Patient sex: M
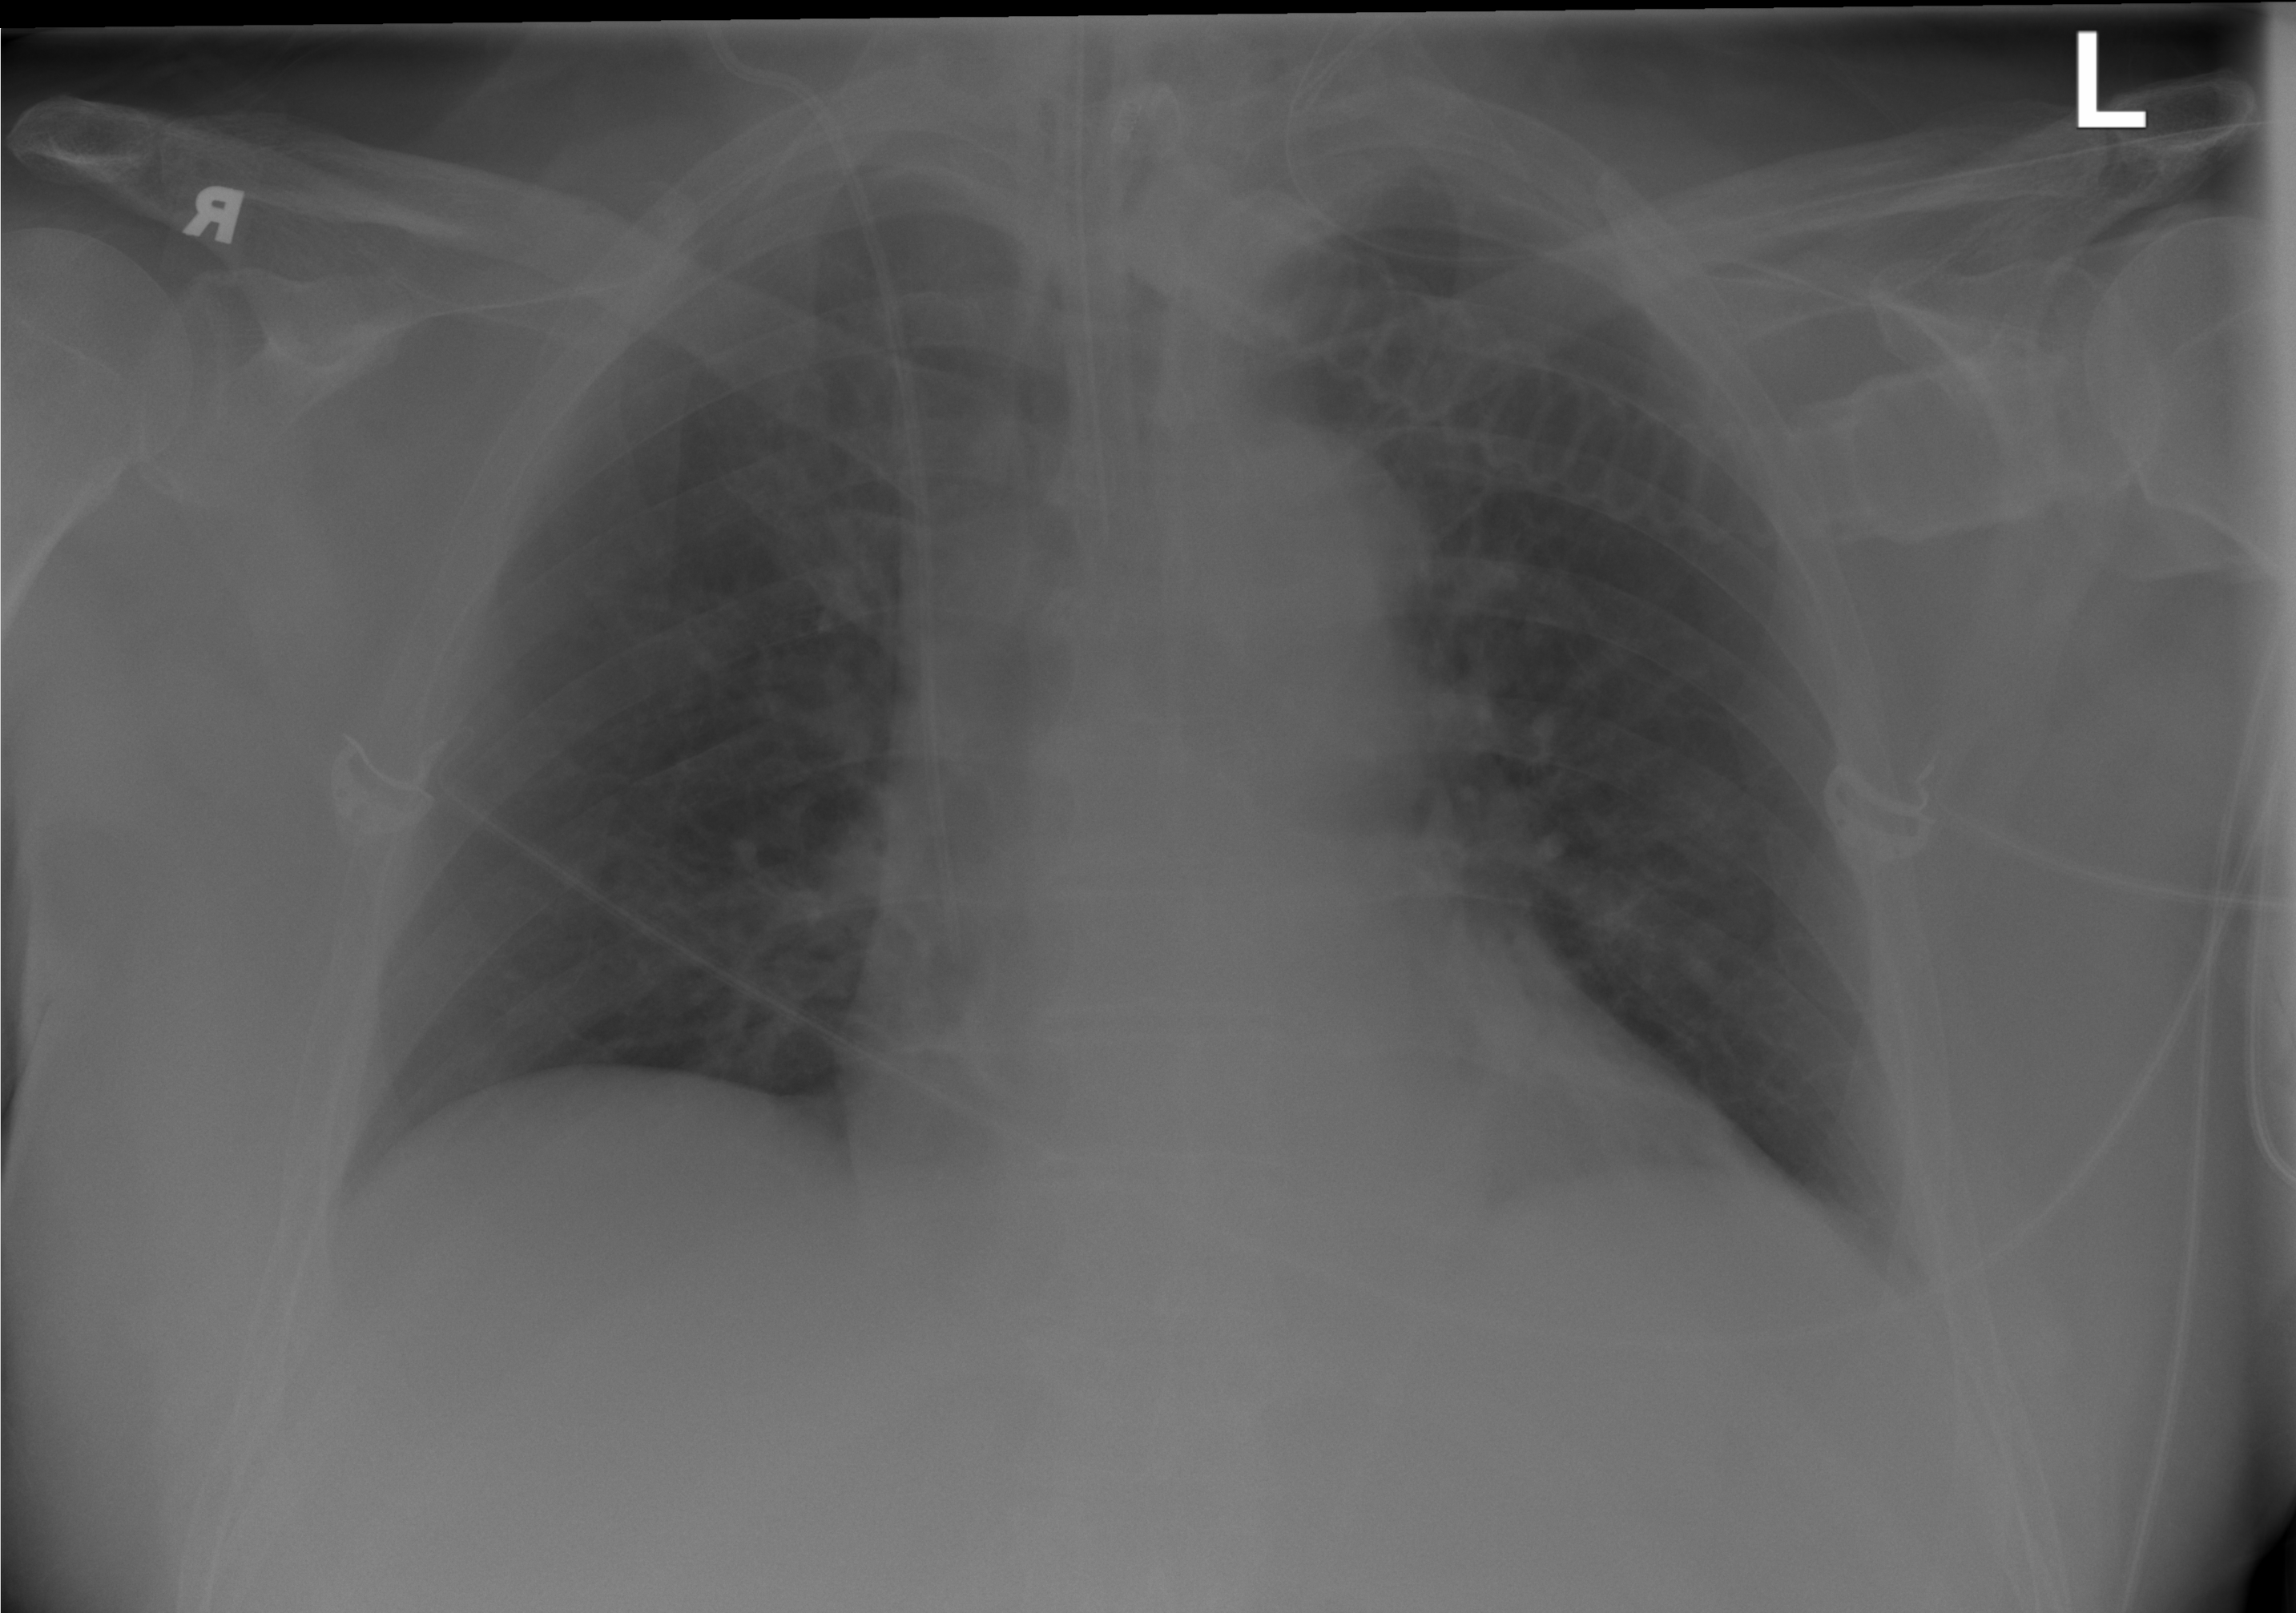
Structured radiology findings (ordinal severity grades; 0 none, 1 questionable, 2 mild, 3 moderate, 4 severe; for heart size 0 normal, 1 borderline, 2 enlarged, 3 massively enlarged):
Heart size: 2
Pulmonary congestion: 2
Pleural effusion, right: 0
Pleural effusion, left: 0
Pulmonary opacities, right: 0
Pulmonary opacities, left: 0
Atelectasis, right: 0
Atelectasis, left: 0